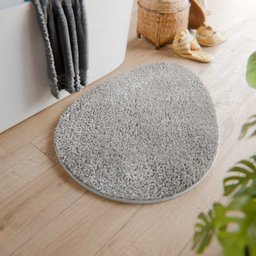
Label: decoration